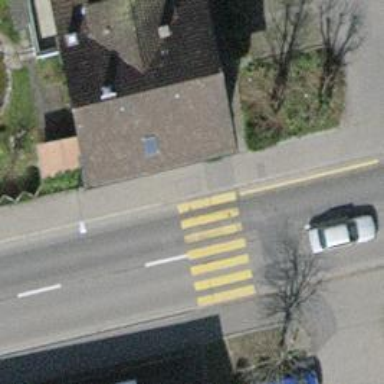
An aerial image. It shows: Zebra crossing on the road.